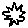
Label: star